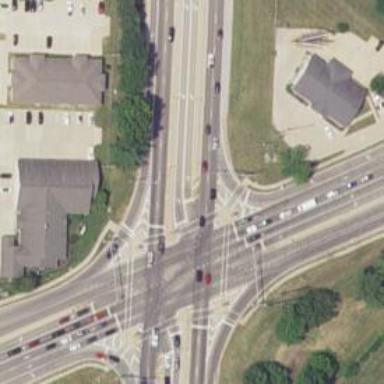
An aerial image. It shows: Crossing with line markings on the road.